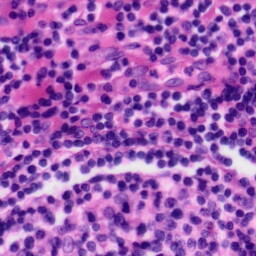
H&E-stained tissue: Tonsil